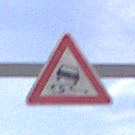
Verkehrszeichen: SchleuderOderRutschgefahr
Umgebung: Outdoor, Nature
Tageszeit: MorningAfternoon
Wetter: PartlyCloudy
Licht: Natural
Jahreszeit: NotSpecified
Kontrast: HighContrast